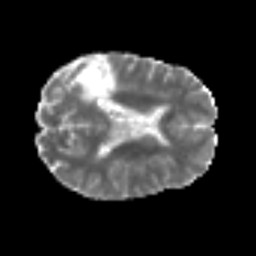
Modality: MD
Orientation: axial
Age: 49
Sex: male
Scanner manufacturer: siemens
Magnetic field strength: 3 T
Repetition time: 6.1 s
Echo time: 0.101 s